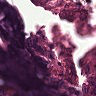
Metastatic tissue present: no